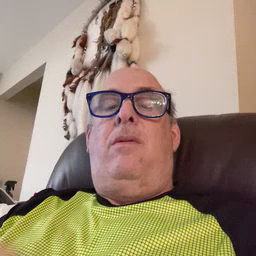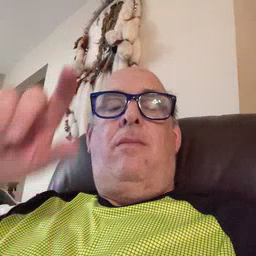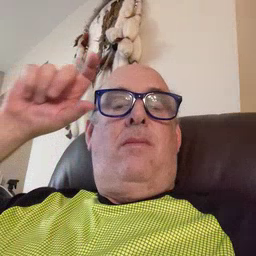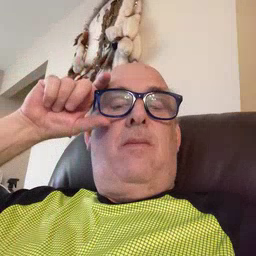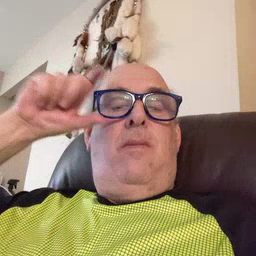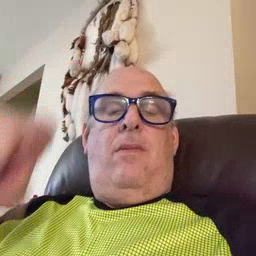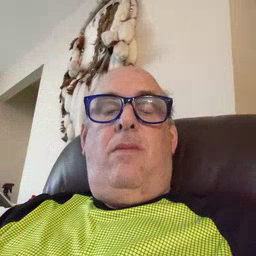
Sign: moon